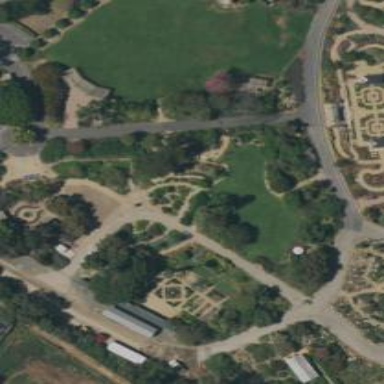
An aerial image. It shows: Botanical garden as type of leisure land.